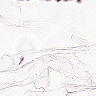
Metastatic tissue present: no